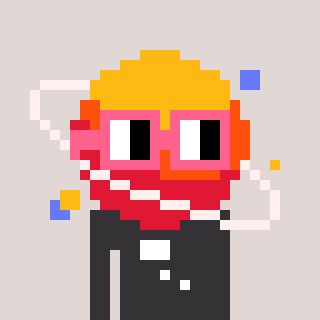
a pixel art character with square pink glasses, a saturn-shaped head and a grayscale-colored body on a warm background